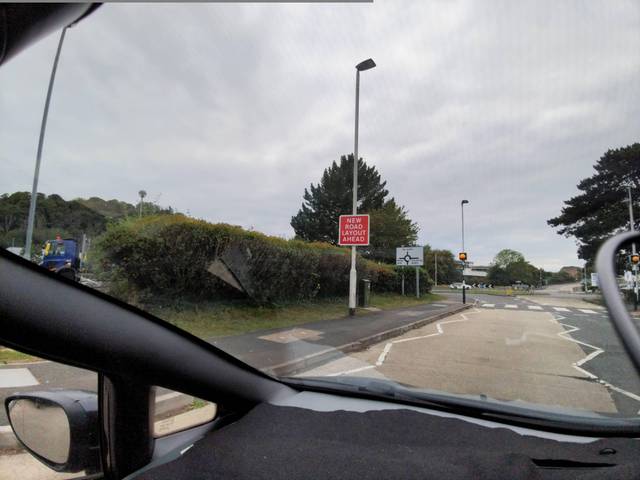
Region: United Kingdom
Coordinates: 50.394, -4.089